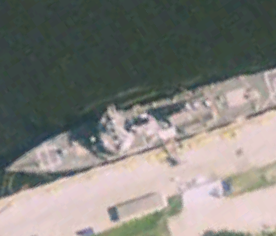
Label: Arleigh_Burke-class_destroyer